Interaction volume radius: 5 \u00c5
Interaction volume height: 20 \u00c5
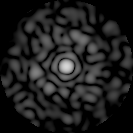
Disorder parameter: 0.8229